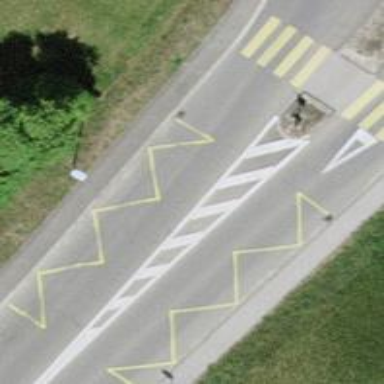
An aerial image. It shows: Bus stop with designated public transport stop position.